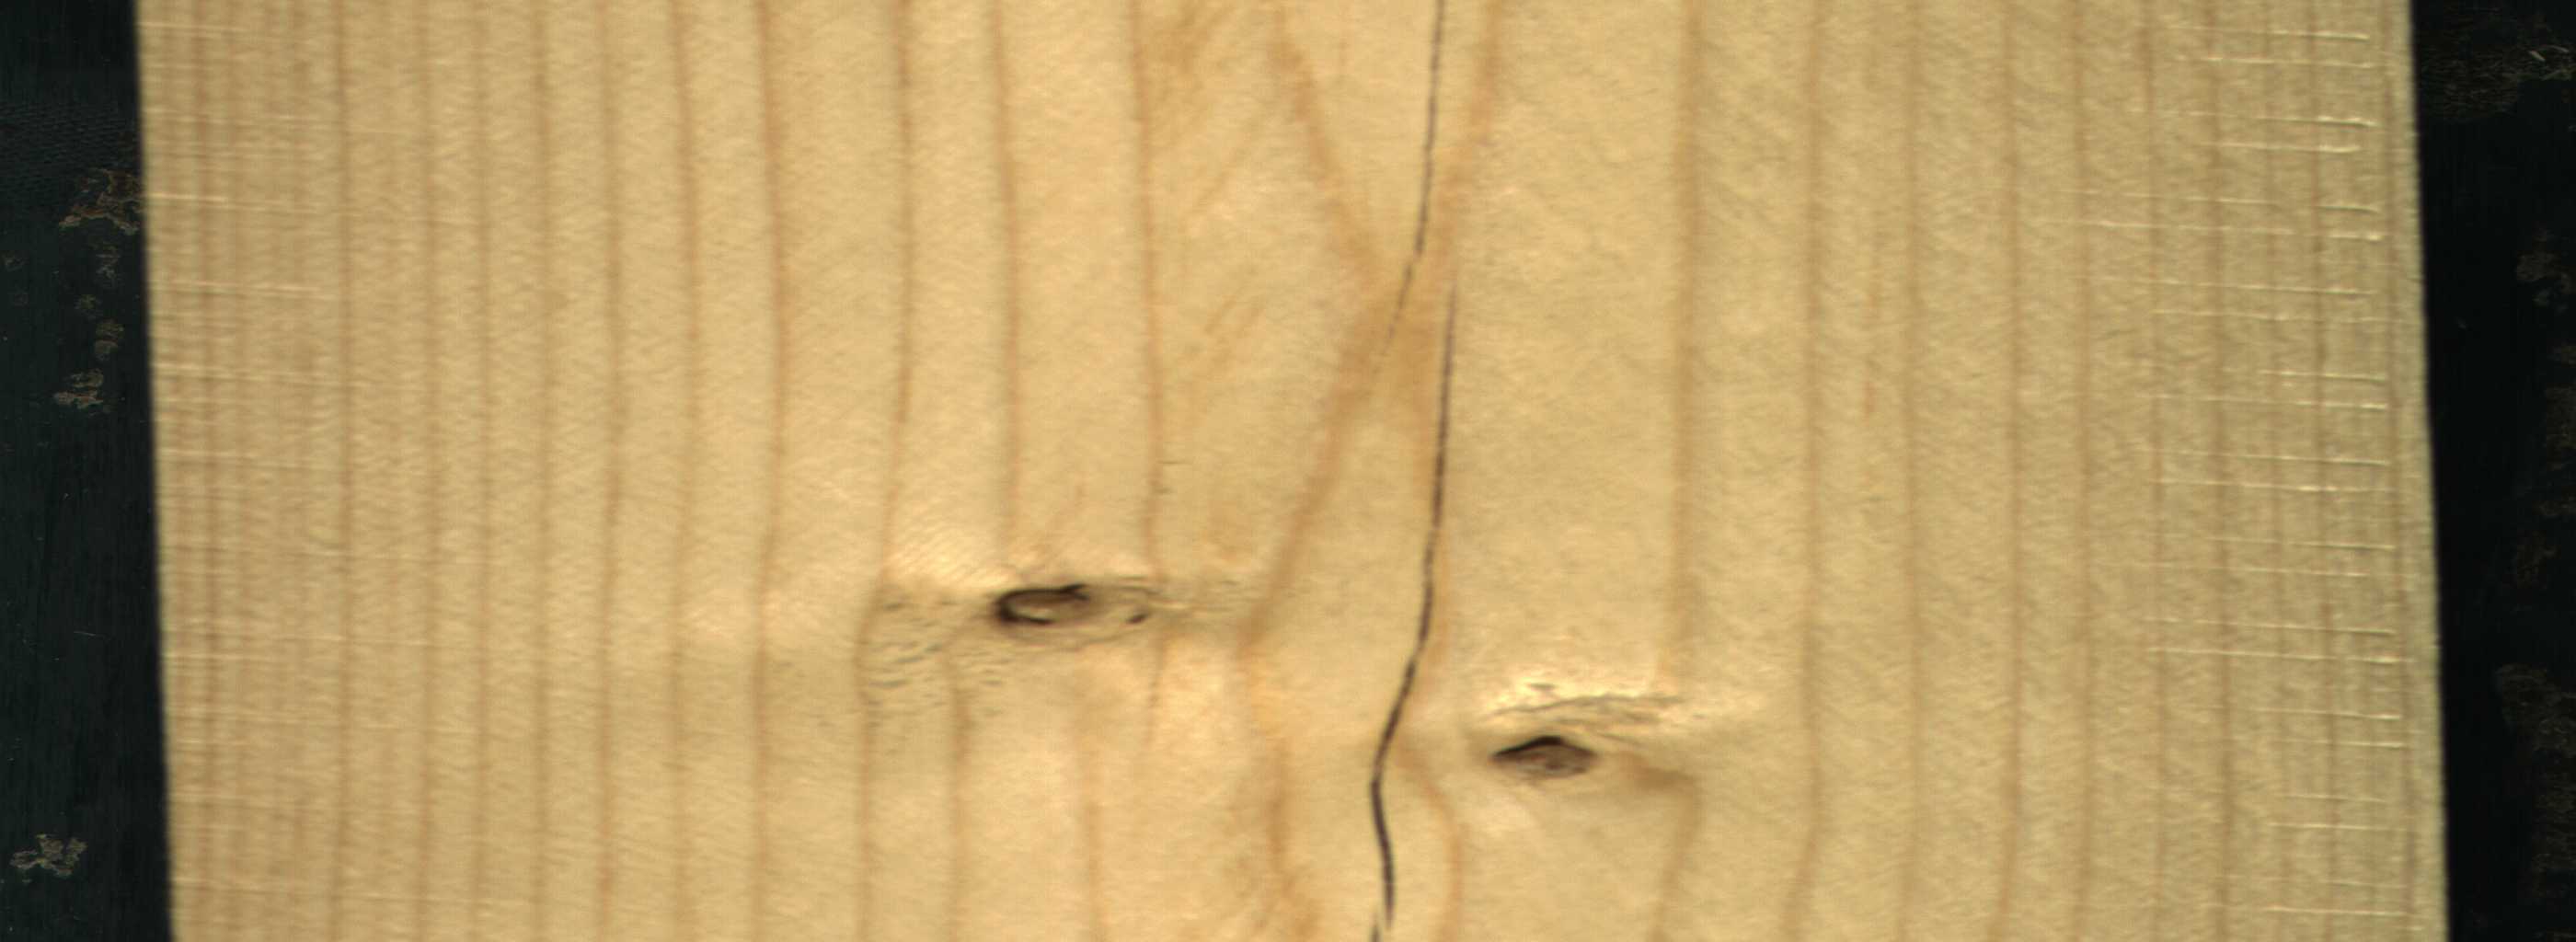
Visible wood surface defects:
Crack
Crack
Dead_Knot
Dead_Knot